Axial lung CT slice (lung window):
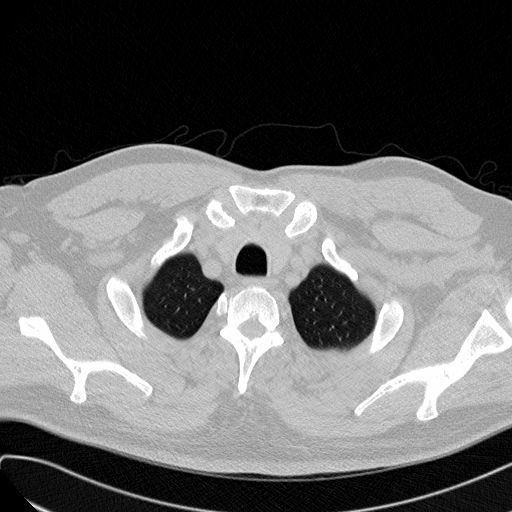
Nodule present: no